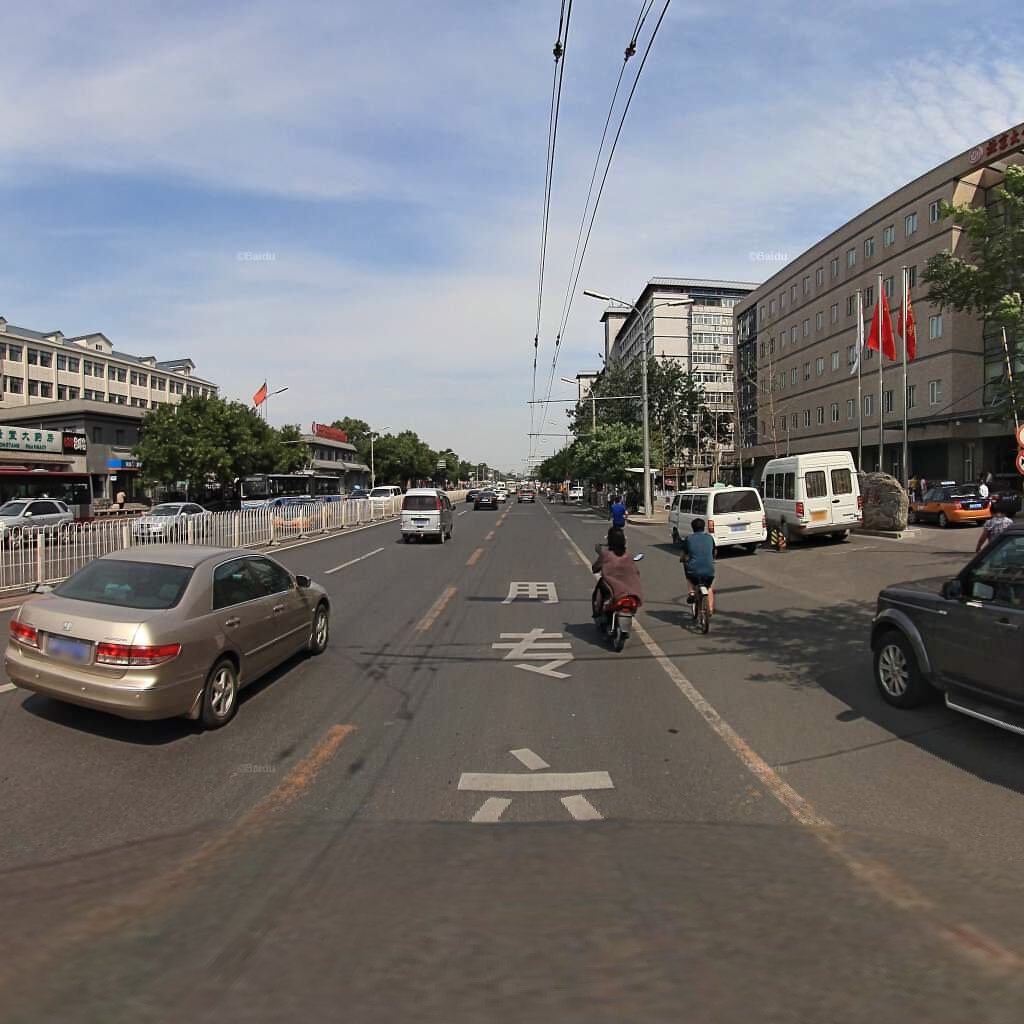
Region: Xicheng
Road damage annotations: transverse patch